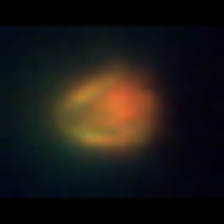
Taxon: Unknown_phyto
Group: Unknown